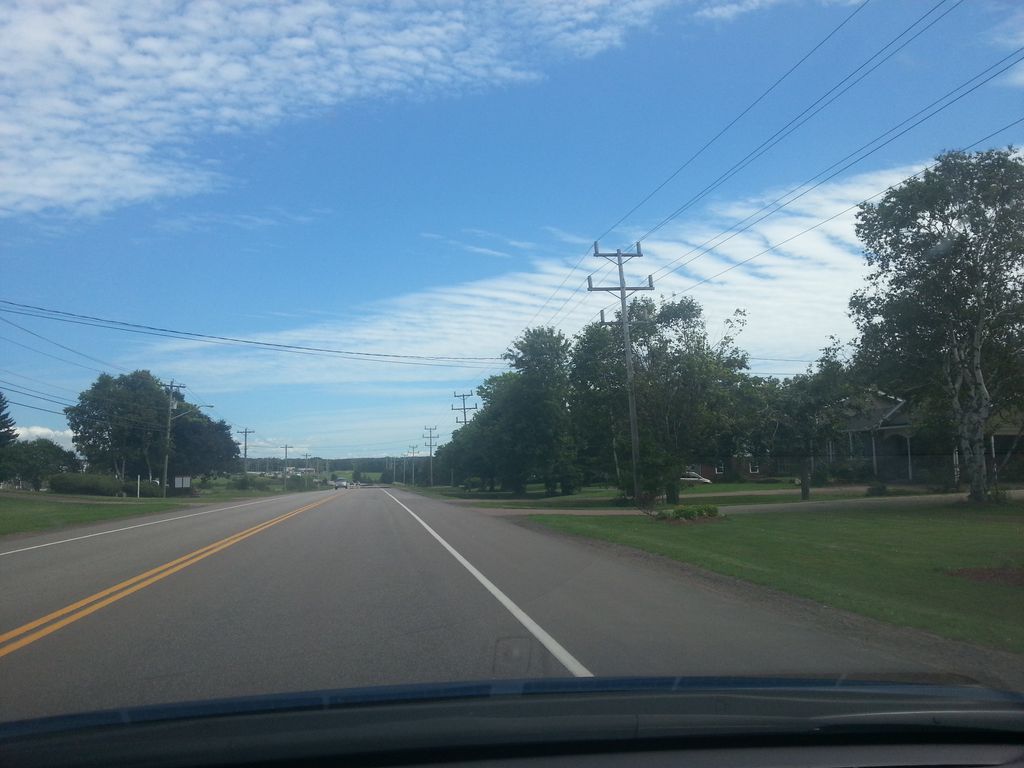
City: charlottetown